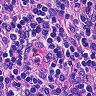
Metastatic tissue present: no